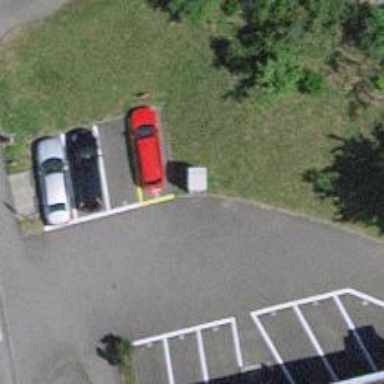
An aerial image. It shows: Car sharing facility.